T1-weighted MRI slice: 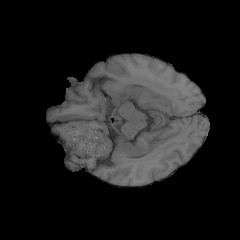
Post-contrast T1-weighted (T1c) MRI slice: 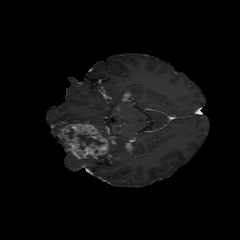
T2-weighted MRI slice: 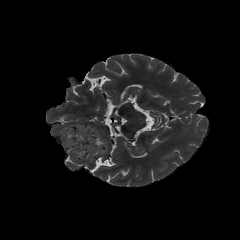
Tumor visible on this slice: yes